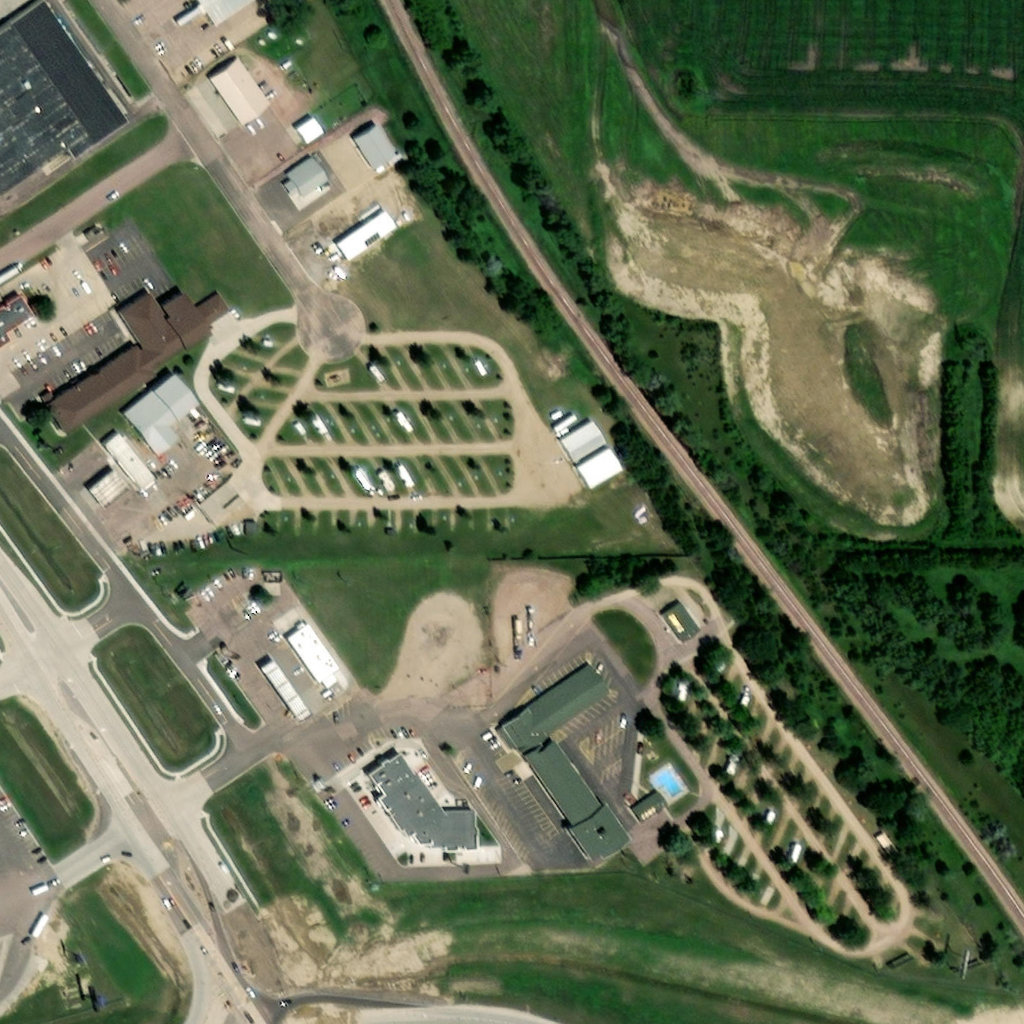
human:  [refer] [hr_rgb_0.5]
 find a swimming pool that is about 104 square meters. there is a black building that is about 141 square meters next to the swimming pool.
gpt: <box>[[63, 74, 66, 77, 0]]</box>